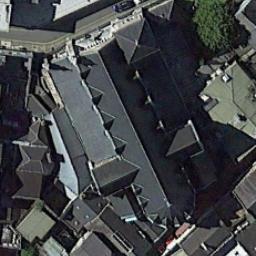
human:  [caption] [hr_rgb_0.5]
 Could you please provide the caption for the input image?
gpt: The church is next to some gray buildings .

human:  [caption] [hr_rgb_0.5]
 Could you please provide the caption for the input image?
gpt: This is a church that looks like a cross from above .

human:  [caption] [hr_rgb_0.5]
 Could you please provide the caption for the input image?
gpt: The church with a cross-shaped roof is surrounded by other buildings .

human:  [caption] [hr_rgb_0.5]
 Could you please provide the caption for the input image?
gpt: A church with a gray roof, The main house of the church has a cross-shaped roof, And there are many buildings around the church .

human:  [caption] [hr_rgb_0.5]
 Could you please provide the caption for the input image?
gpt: There are many buildings near the church .